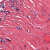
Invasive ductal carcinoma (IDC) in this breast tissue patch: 1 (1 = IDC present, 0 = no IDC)